Field crop: maize
Growth stage: 1
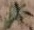
Species: atriplex